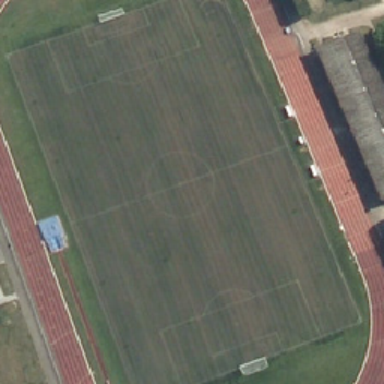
The football field of the ground track field is old .